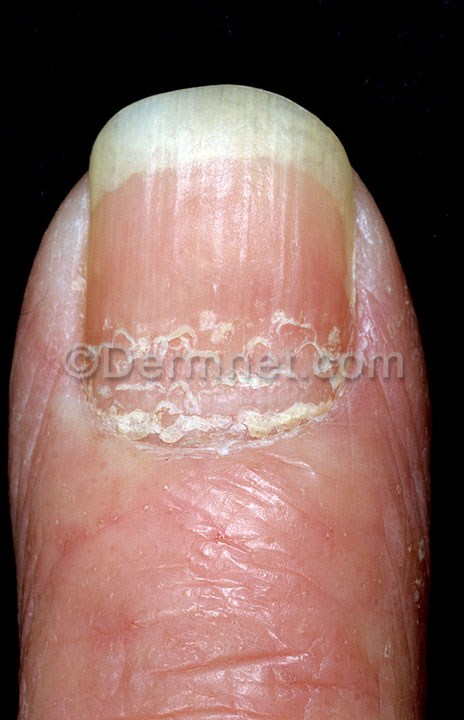
Disease: Nail Fungus and other Nail Disease